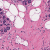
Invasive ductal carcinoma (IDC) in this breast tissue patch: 0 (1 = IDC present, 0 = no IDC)